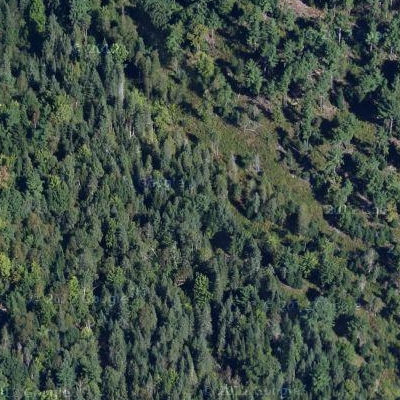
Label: eForest